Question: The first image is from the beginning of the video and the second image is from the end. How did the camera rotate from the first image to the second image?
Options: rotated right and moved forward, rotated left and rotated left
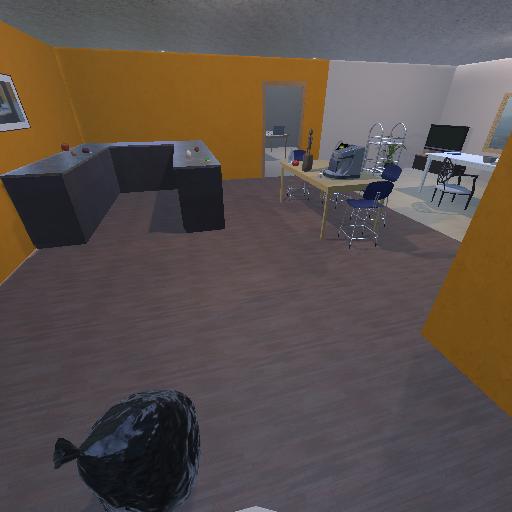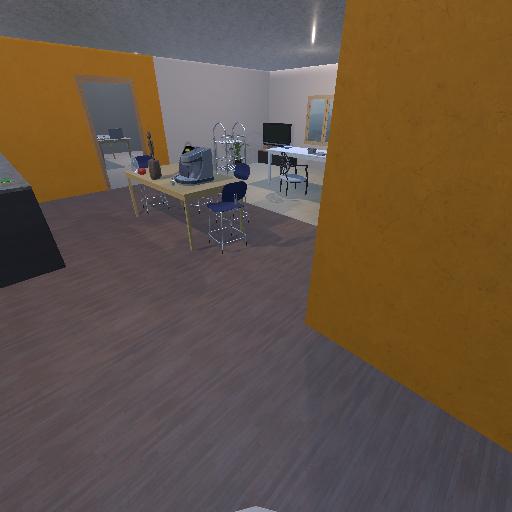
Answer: rotated right and moved forward